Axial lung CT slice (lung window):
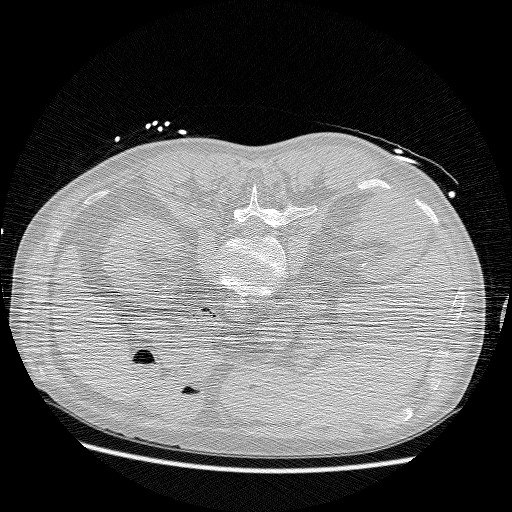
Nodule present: no